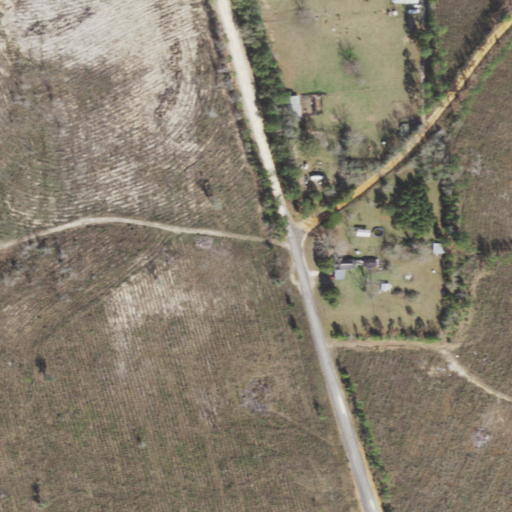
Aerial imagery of mountain in Florida named Coates Hill containing grassland, shrub, open development, evergreen forest, medium intensity development, and low intensity development